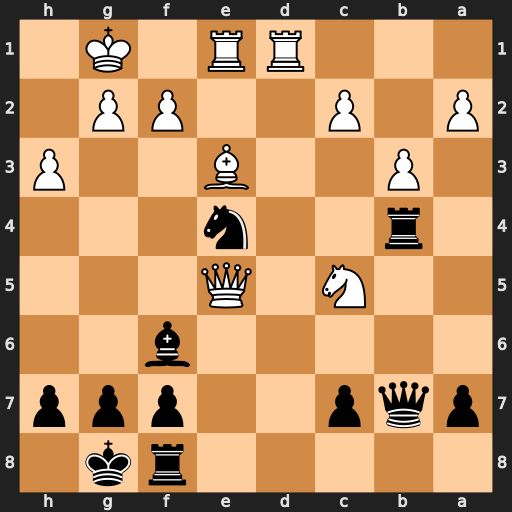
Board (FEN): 5rk1/pqp2ppp/5b2/2N1Q3/1r2n3/1P2B2P/P1P2PP1/3RR1K1
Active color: b
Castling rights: -
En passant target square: -
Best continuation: Bxe5 Nxb7 Rxb7